Field crop: maize
Growth stage: 2
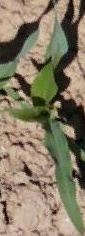
Species: maize